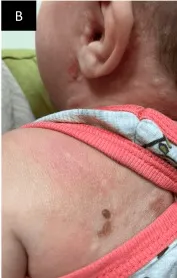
Clinical presentation. . A and B: Multiple intact and eroded vesicles overlying erythematous plaques, and wheels with a peau d'orange appearance involving the abdomen and the neck/scalp area.
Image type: medical_photograph (skin_photograph)